Aerial crown-view tile of a tropical tree (Barro Colorado Island, Panama), acquired 20250715:
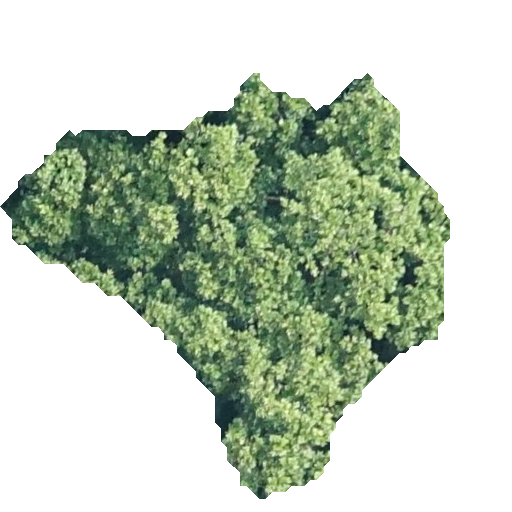
Species: Anacardium excelsum
GBIF accepted scientific name: Anacardium excelsum
Crown area: 155.145 m²